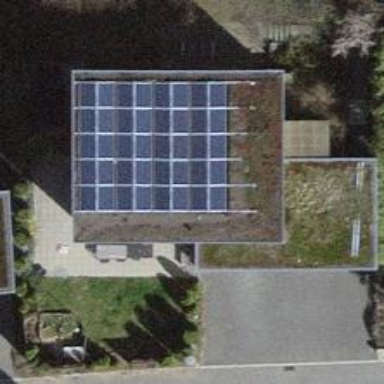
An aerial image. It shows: Solar photovoltaic panel generator.